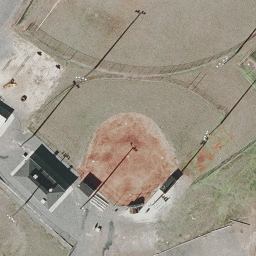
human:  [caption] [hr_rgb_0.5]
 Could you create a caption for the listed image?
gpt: It is a small old baseball diamond .

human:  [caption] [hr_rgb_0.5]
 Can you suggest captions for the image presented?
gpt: It is a small baseball diamond with sand and grass .

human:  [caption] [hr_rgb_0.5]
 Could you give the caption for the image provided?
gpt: This is a old baseball diamond .

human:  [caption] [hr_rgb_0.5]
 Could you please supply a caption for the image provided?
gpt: This is a old baseball diamond .

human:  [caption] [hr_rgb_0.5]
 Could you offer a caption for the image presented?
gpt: This is a old baseball diamond .